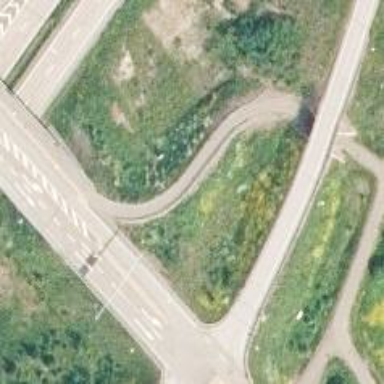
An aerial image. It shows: Asphalt cycleway.